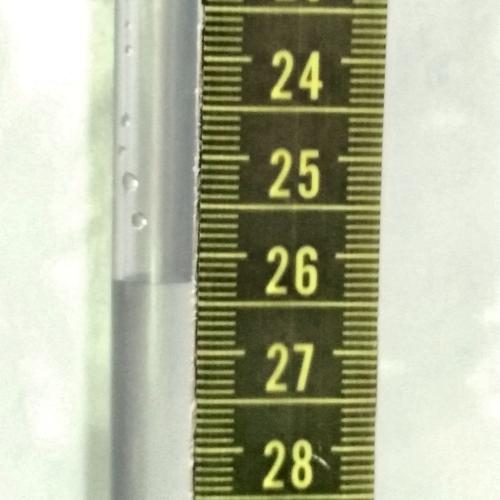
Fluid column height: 26.3 cm